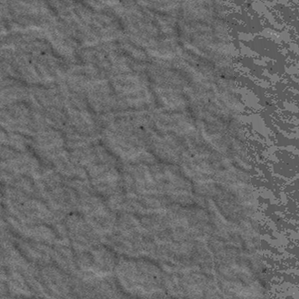
Label: frost